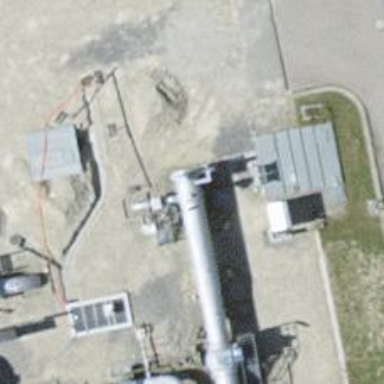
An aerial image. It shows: Pipeline structure is shown.